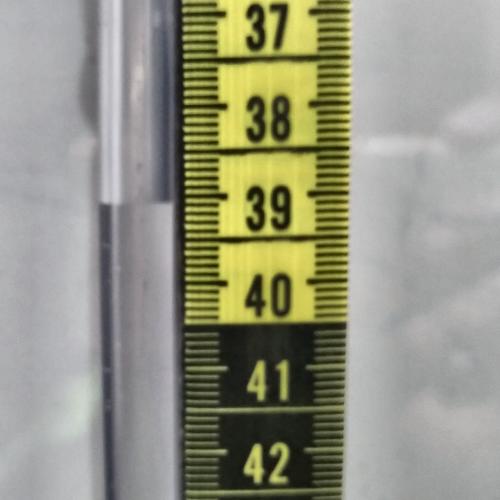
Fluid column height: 39.1 cm